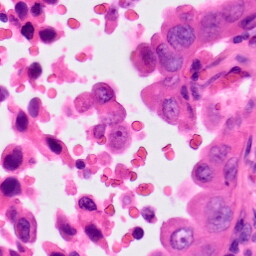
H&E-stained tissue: Lung